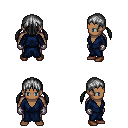
a pixel art fantasy rpg character, male body template, human, dark skin, blue robe, metal pants, gray twin-tailed hairstyle, metal gloves, brown shoes, four views (front, back, left, right), 2x2 character sprite sheet, small pixel art, hard edges, no anti-aliasing